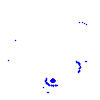
Particle: electron